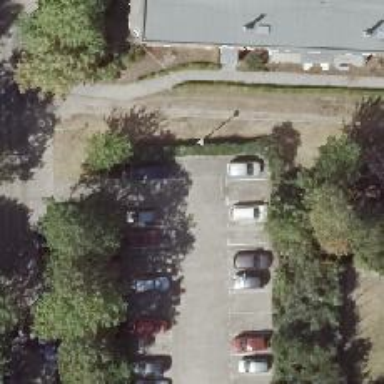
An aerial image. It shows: Concrete parking aisle on service road.